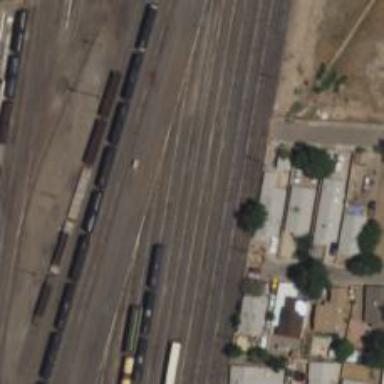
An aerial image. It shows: Railway yard in service.